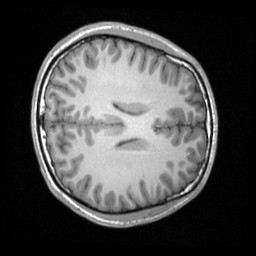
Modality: T1w
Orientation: axial
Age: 19
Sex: male
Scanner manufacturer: siemens
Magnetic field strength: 3 T
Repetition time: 1.9 s
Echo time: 0.00226 s